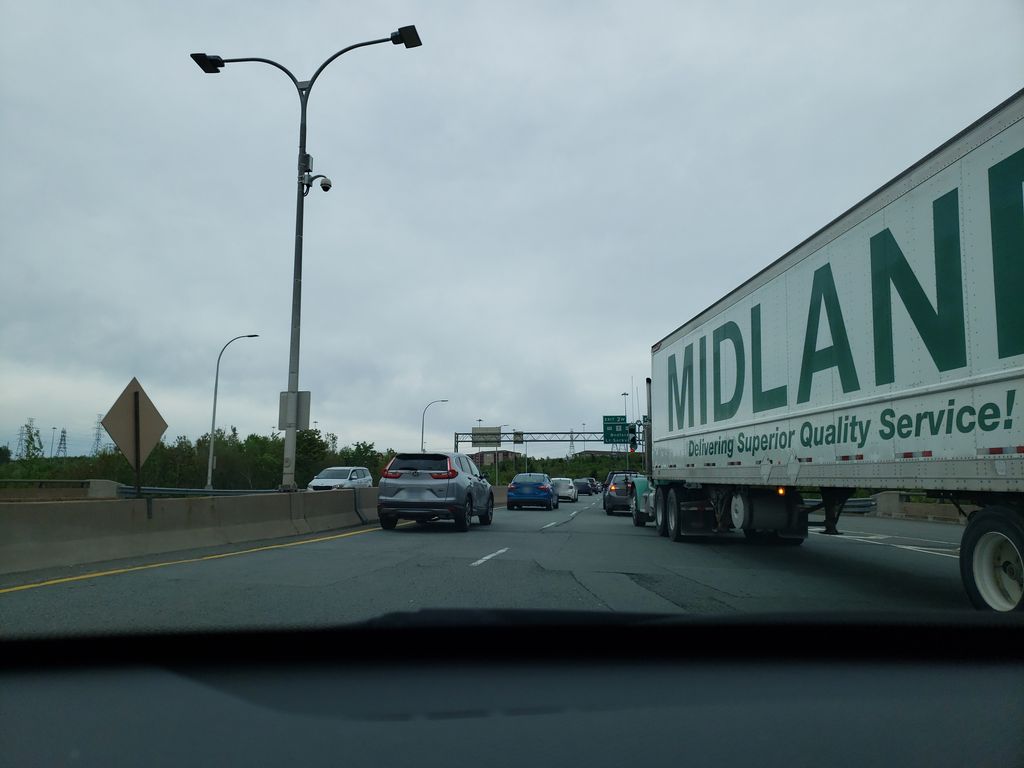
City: halifax